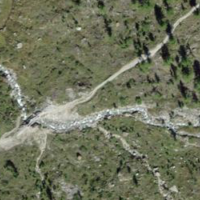
EUNIS habitat code: 50
Species observed at this site:
Dolycoris baccarum
Saxicola rubetra
Sempervivum montanum